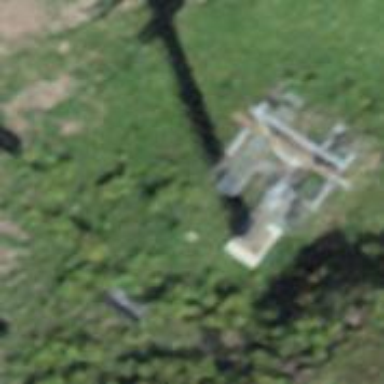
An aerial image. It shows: Pylon used for aerialway.